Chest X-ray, PA view. Patient: 52 years old, sex M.
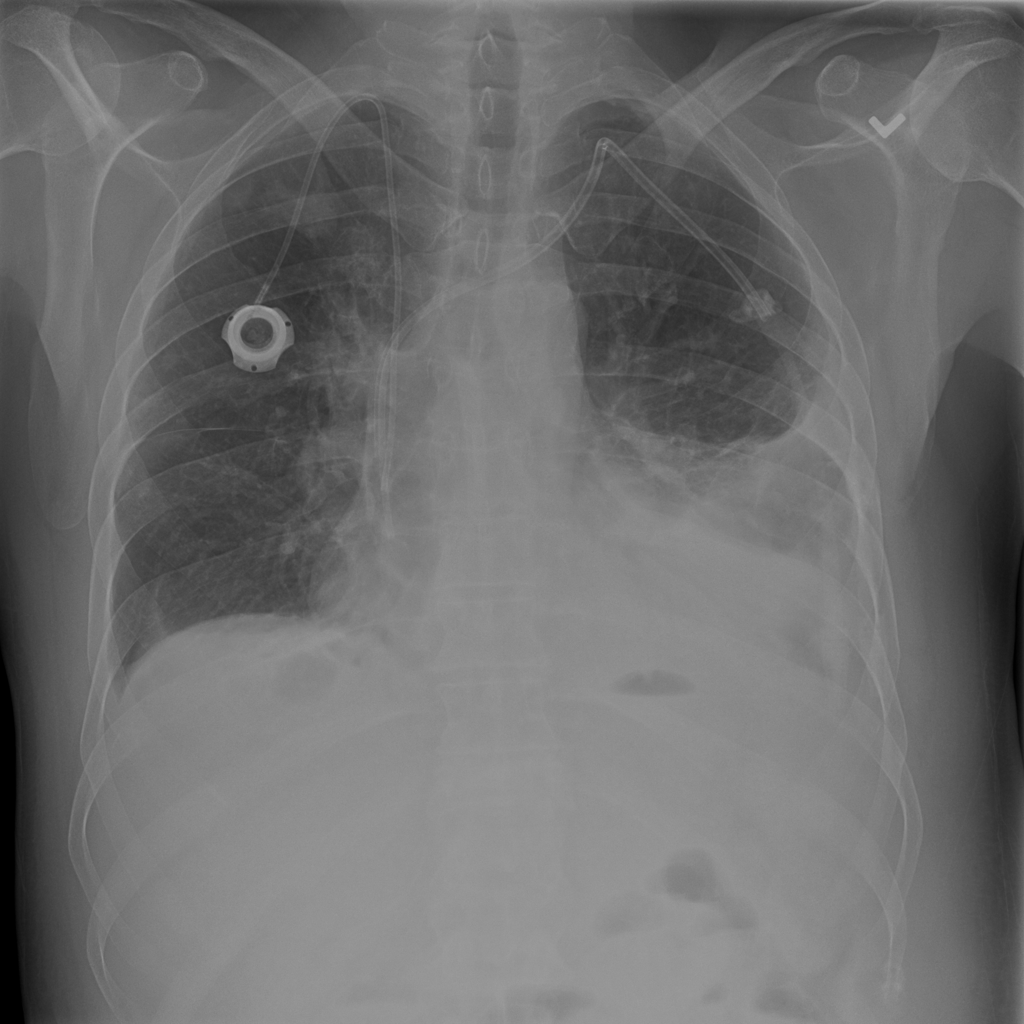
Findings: Effusion, Infiltration, Nodule